Question: For some reason, I have following situation:

Now I want to get rid of 'default_2' and fast-forward 'default' to rev 89. But when I do
'''
hg up -r default
hg transplant 61:89
'''
or
'''
hg transplant -b default_2
'''
Mercurial (1.8.2+20110401) just updates my working copy to rev 89. With 'mq' extension it looks like I have to specify all intermediate revisions one-by-one.
So the questions are:
1. Why doesn't transplant work? (It's recommended here: https://www.mercurial-scm.org/wiki/RebaseProject#When_rebase_is_not_allowed)
2. Is there a way to fast-forward without much pain?
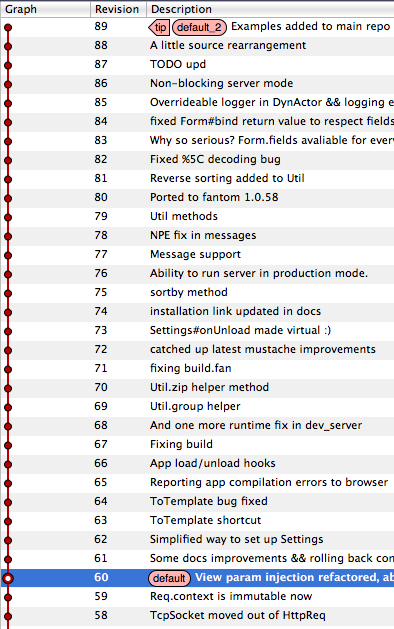
Answer: Using Mercurial Queues, you can:
'''
hg qinit
hg qimport -r 61:89
hg qpop -a # unapply all patches
hg up default # return to your default branch
hg qpush -a # apply all patches on default
hg qfinish -a # move applied patches into repo history
'''
This assumes that revisions 61:89 have not been pushed to a public repo. The given 'mq' commands will modify history. If these revisions have already been pushed, then it would be best to simply close the 'default2' branch and then merge 'default2' into 'default'.